The plot shows how the frequency content of a bearing vibration signal evolves over time (STFT spectrogram). Diagnose the bearing from this image, choosing from: normal, inner_race, outer_race, ball.
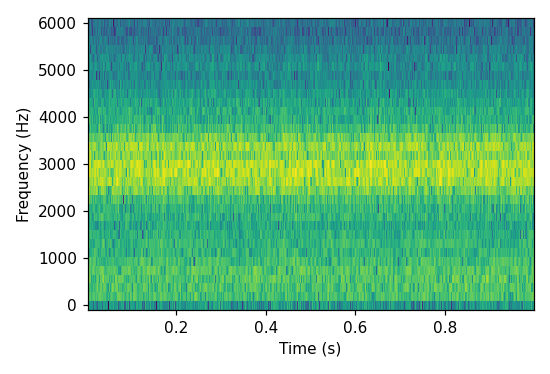
Answer: outer_race